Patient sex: M
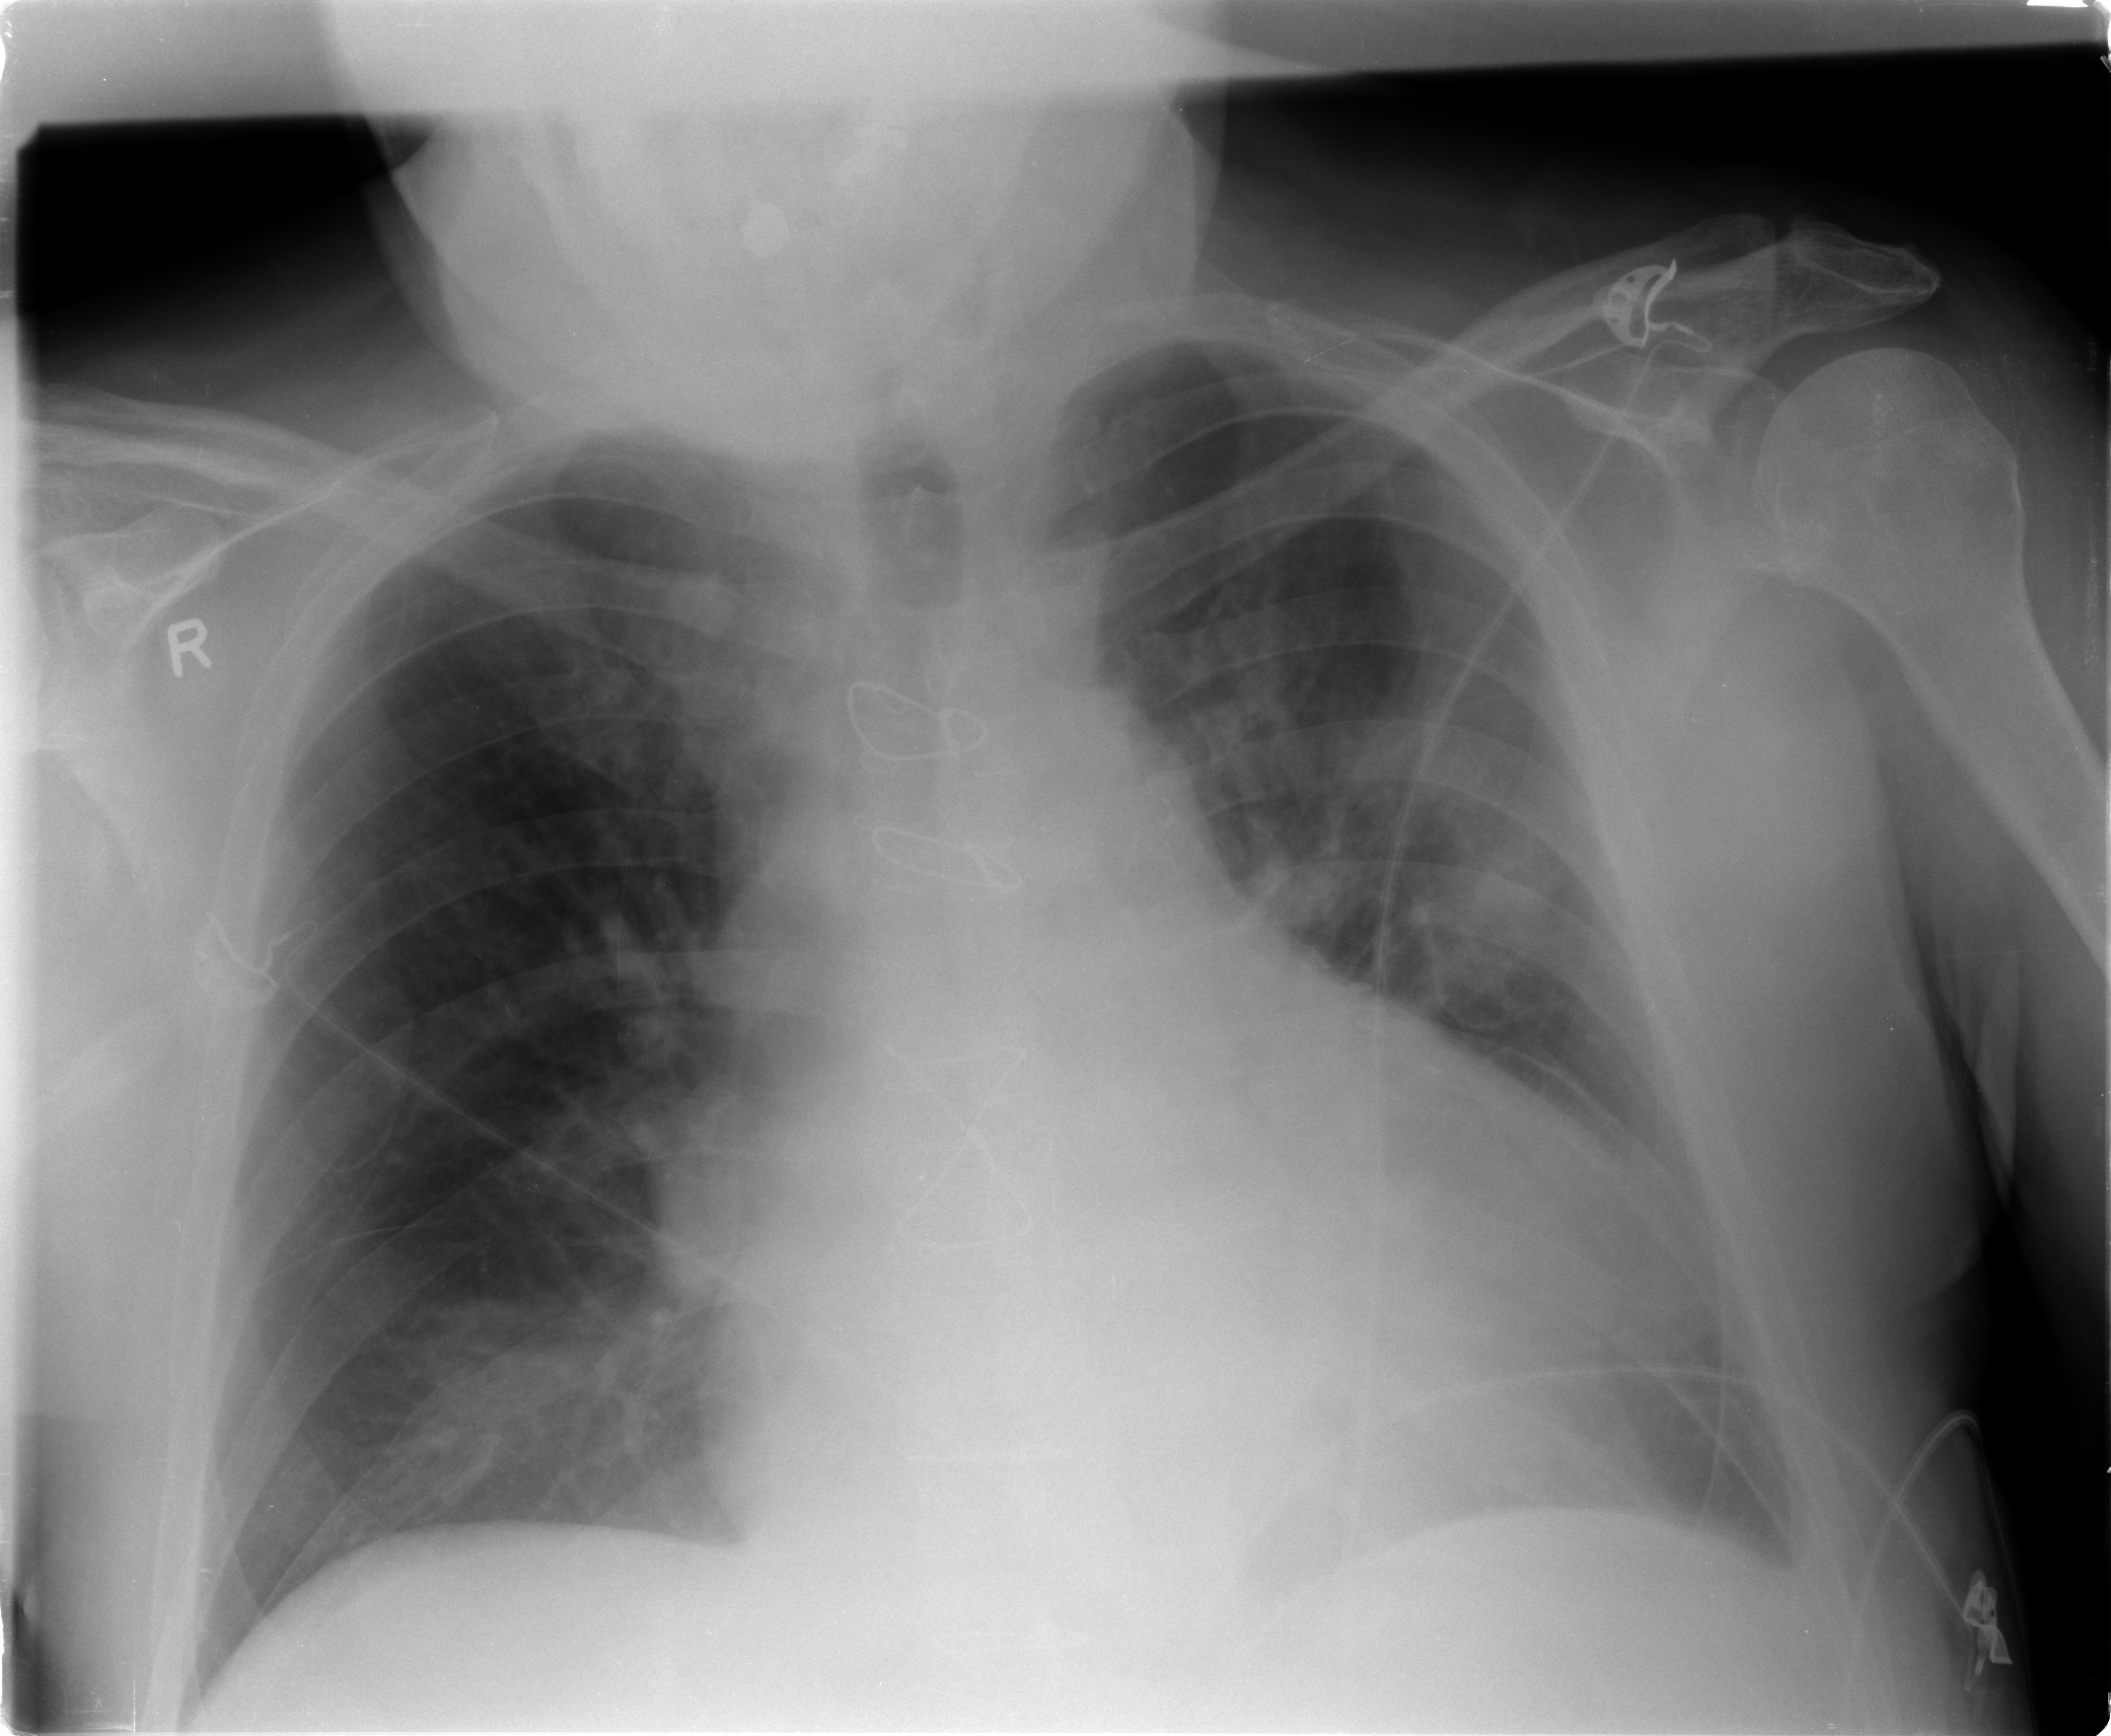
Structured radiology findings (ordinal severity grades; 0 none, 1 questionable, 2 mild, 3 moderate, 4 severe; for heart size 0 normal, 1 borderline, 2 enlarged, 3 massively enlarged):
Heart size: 3
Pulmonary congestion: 0
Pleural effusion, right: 0
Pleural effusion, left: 1
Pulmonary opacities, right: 0
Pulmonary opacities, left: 0
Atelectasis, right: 0
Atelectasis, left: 1